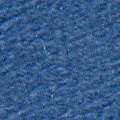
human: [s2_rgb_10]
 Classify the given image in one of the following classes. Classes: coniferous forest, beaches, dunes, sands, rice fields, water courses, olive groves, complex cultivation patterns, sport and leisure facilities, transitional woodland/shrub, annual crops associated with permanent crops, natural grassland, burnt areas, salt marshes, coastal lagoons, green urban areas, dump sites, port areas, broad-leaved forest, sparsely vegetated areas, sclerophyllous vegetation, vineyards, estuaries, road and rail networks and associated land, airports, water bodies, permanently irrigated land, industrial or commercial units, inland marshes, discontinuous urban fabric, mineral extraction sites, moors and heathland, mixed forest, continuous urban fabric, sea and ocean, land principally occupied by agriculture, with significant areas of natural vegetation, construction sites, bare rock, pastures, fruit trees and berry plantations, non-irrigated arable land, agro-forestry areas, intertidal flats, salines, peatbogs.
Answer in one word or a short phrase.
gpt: sea and ocean